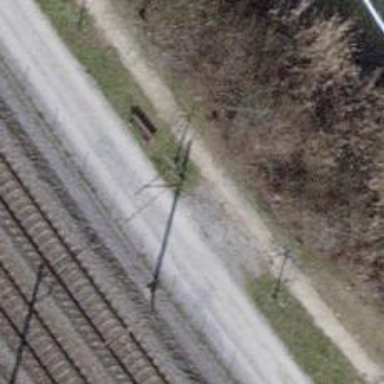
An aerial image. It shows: Brown bench in the vicinity.